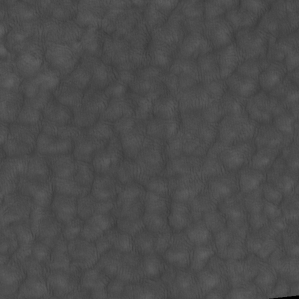
Label: non_frost